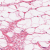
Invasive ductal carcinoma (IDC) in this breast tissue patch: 0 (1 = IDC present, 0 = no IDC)